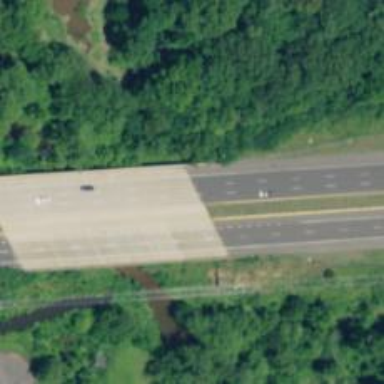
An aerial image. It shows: This image shows trunk highway that functions as expressway.